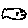
Label: fish